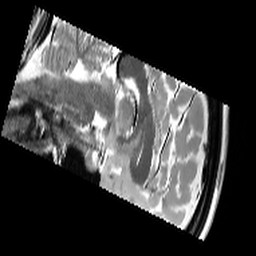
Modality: T2starw
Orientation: sagittal
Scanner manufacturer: siemens
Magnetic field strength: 3 T
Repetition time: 9.86 s
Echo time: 0.05 s